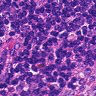
Metastatic tissue present: no